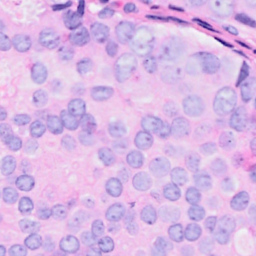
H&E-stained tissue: Breast